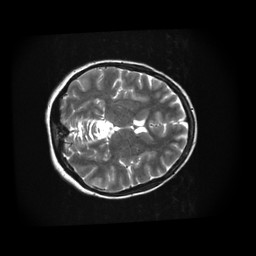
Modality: T2w
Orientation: axial
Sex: female
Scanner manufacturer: ge
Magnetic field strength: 3 T
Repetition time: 5 s
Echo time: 0.101 s